Aerial crown-view tile of a tropical tree (Barro Colorado Island, Panama), acquired 20241112:
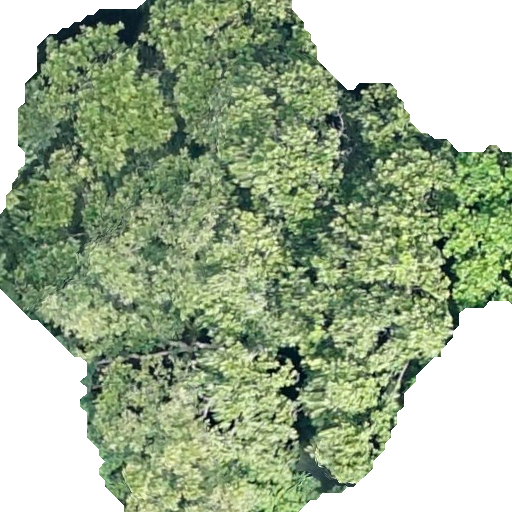
Species: Anacardium excelsum
GBIF accepted scientific name: Anacardium excelsum
Crown area: 323.985 m²